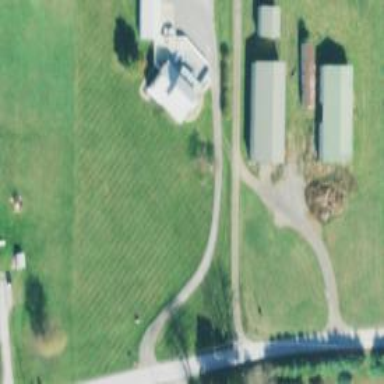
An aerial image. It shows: Driveway leading to service road.